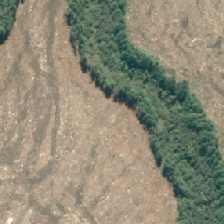
Land cover: harvested_forest